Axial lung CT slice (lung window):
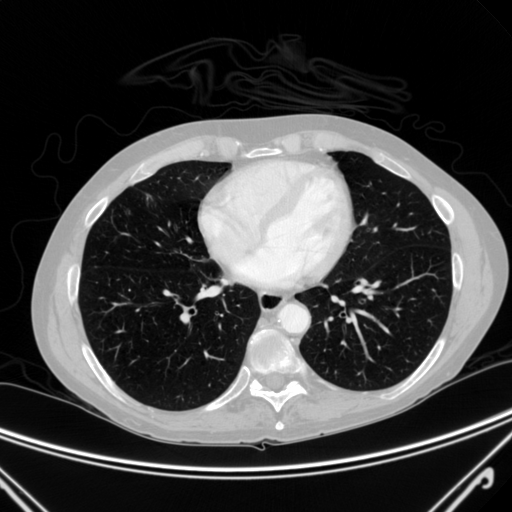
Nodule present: no